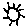
Label: sun